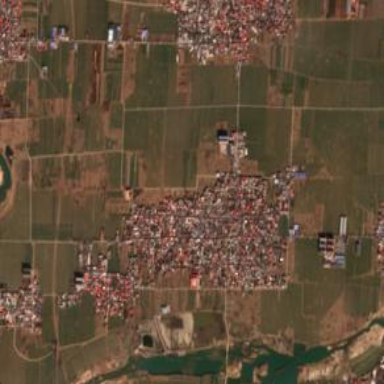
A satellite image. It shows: Township within town.